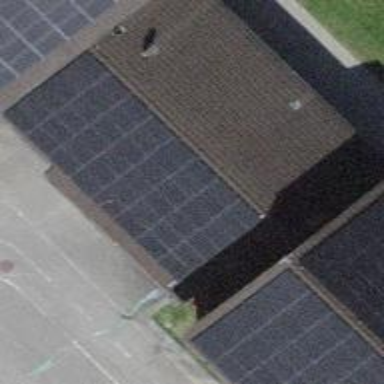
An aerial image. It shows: Solar power generator utilizing photovoltaic technology with solar photovoltaic panels.